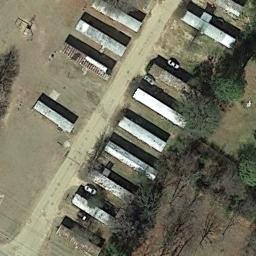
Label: mobile_home_park